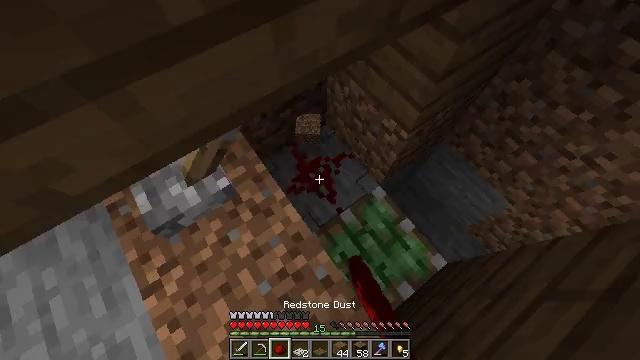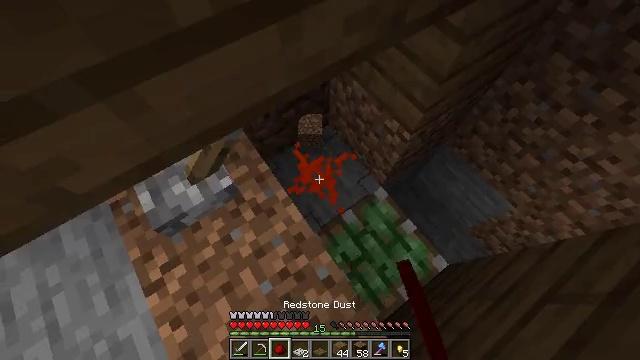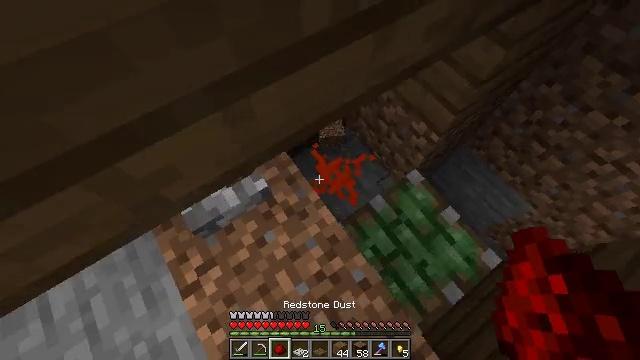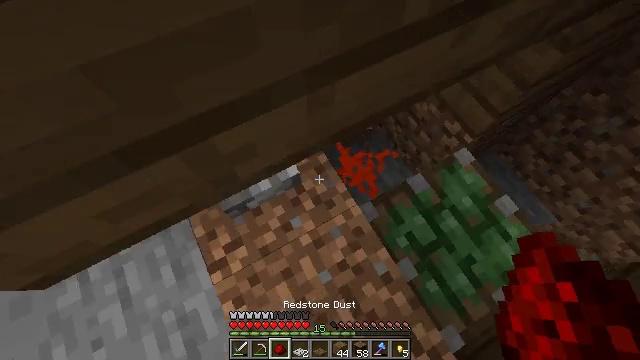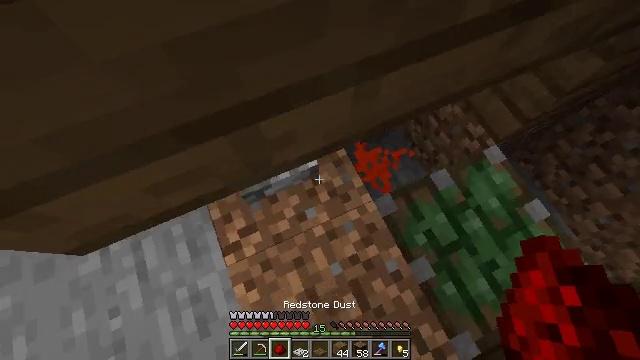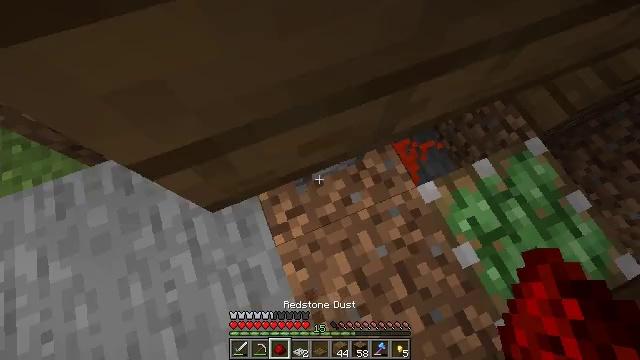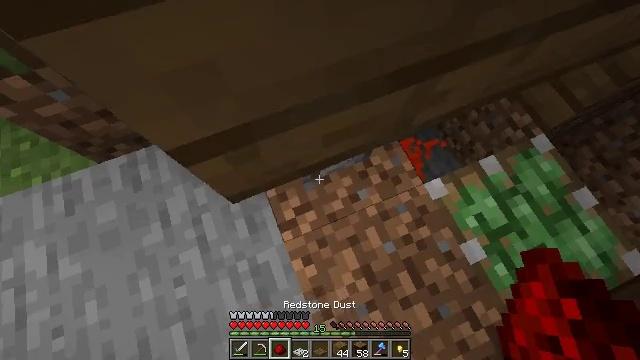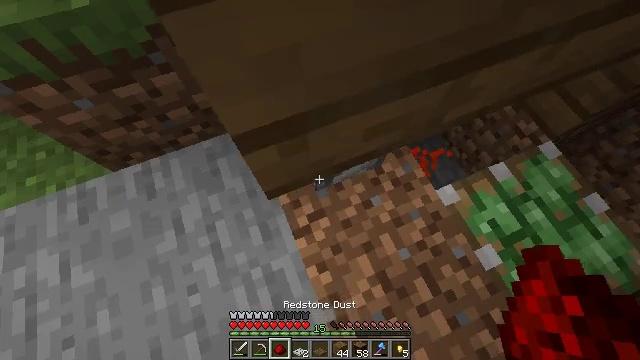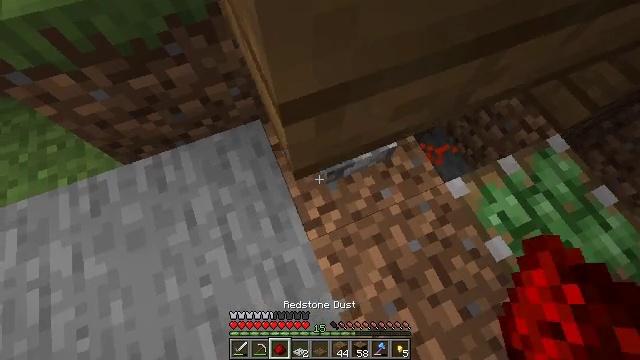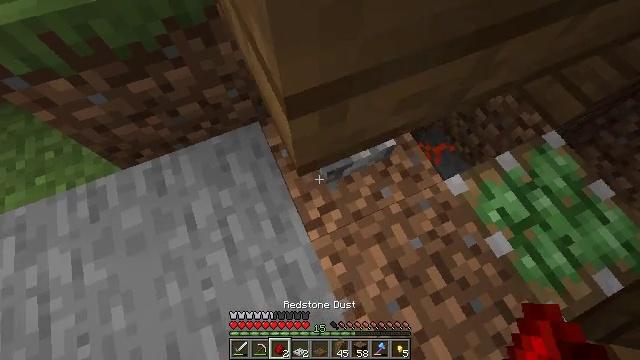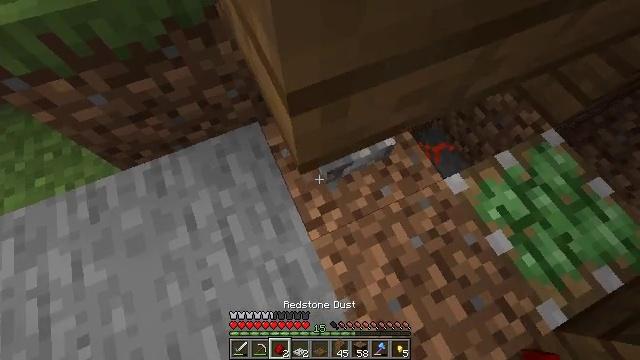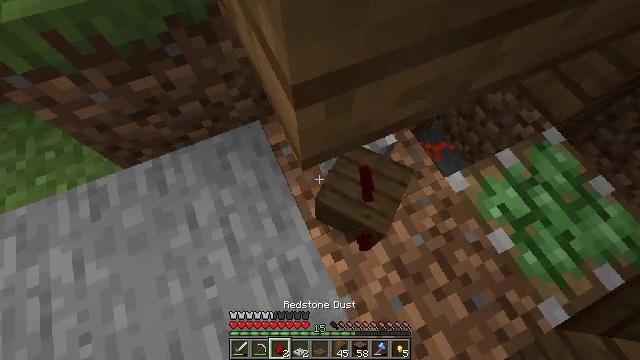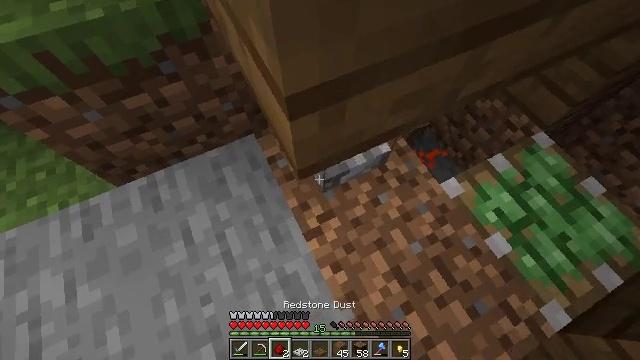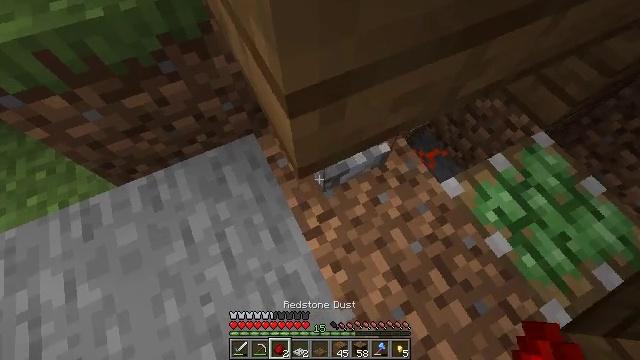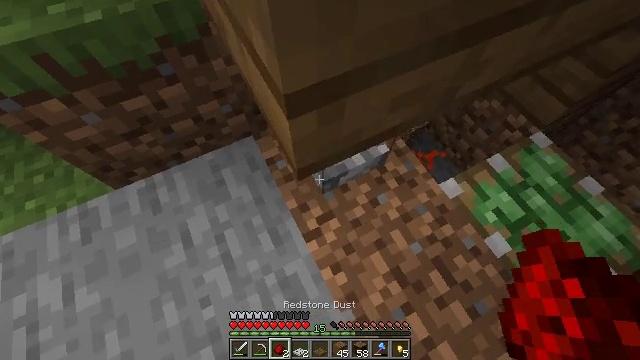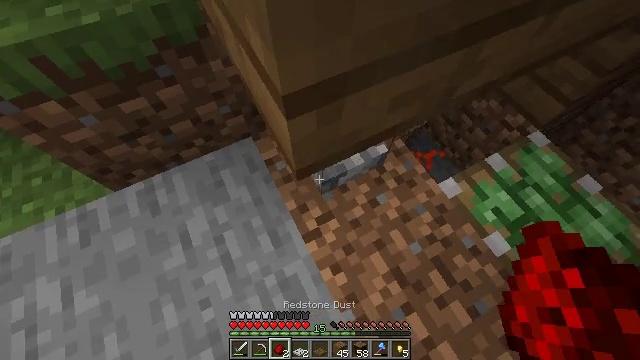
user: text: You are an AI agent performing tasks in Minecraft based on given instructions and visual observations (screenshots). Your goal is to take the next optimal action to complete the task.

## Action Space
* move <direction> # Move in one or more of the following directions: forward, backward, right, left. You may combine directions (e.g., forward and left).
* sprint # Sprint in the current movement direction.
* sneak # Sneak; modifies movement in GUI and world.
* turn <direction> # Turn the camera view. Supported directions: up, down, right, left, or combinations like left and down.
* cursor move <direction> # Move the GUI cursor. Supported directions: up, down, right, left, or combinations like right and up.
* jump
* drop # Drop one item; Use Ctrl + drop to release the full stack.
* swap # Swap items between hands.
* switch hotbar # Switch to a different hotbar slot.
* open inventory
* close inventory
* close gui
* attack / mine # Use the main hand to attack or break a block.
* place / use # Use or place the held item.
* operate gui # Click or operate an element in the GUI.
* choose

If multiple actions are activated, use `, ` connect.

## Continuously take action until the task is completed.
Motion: motion action
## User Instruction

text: Retrieve the lever from the wall.
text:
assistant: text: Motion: move left
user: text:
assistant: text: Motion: move left
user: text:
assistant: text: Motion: move left, turn left and down
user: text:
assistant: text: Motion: move left, turn left and down
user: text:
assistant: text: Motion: move left, turn left
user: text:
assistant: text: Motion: no_op
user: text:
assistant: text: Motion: turn up
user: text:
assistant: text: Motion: no_op
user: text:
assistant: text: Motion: turn right
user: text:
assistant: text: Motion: no_op
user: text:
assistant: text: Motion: no_op
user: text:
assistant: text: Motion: turn right and up
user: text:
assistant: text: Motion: no_op
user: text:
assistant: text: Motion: no_op
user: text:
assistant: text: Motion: no_op
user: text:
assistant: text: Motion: turn right
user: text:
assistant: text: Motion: turn right
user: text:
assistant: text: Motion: turn right
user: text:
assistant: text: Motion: turn right
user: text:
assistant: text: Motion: no_op
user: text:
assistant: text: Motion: move back
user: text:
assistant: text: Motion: move back
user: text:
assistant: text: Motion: move back, turn right and up
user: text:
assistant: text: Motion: move back and move left, turn right and up
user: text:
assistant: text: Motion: move back and move left, turn right and up
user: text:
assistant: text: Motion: move back and move left, turn right and up
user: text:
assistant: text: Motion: move left, turn right and up
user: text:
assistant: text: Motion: move left, turn up
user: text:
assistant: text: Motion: no_op
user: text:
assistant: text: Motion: turn right and up